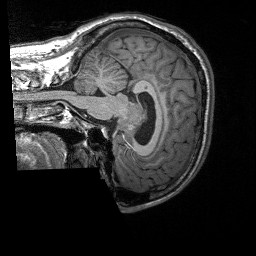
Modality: T1w
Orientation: sagittal
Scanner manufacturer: siemens
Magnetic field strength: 3 T
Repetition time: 2.3 s
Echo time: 0.00226 s